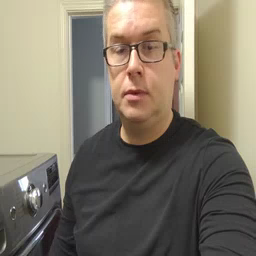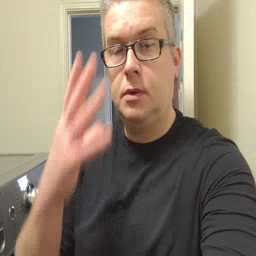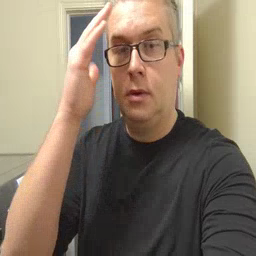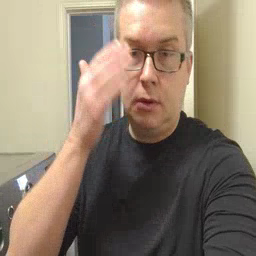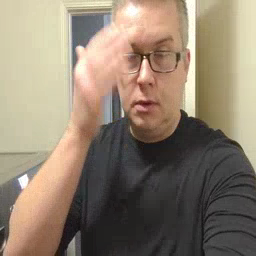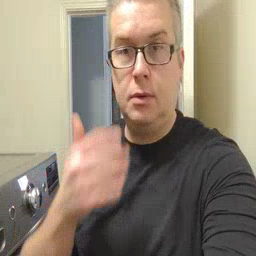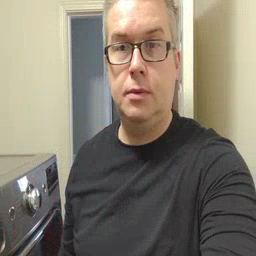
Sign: sleepy